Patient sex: M
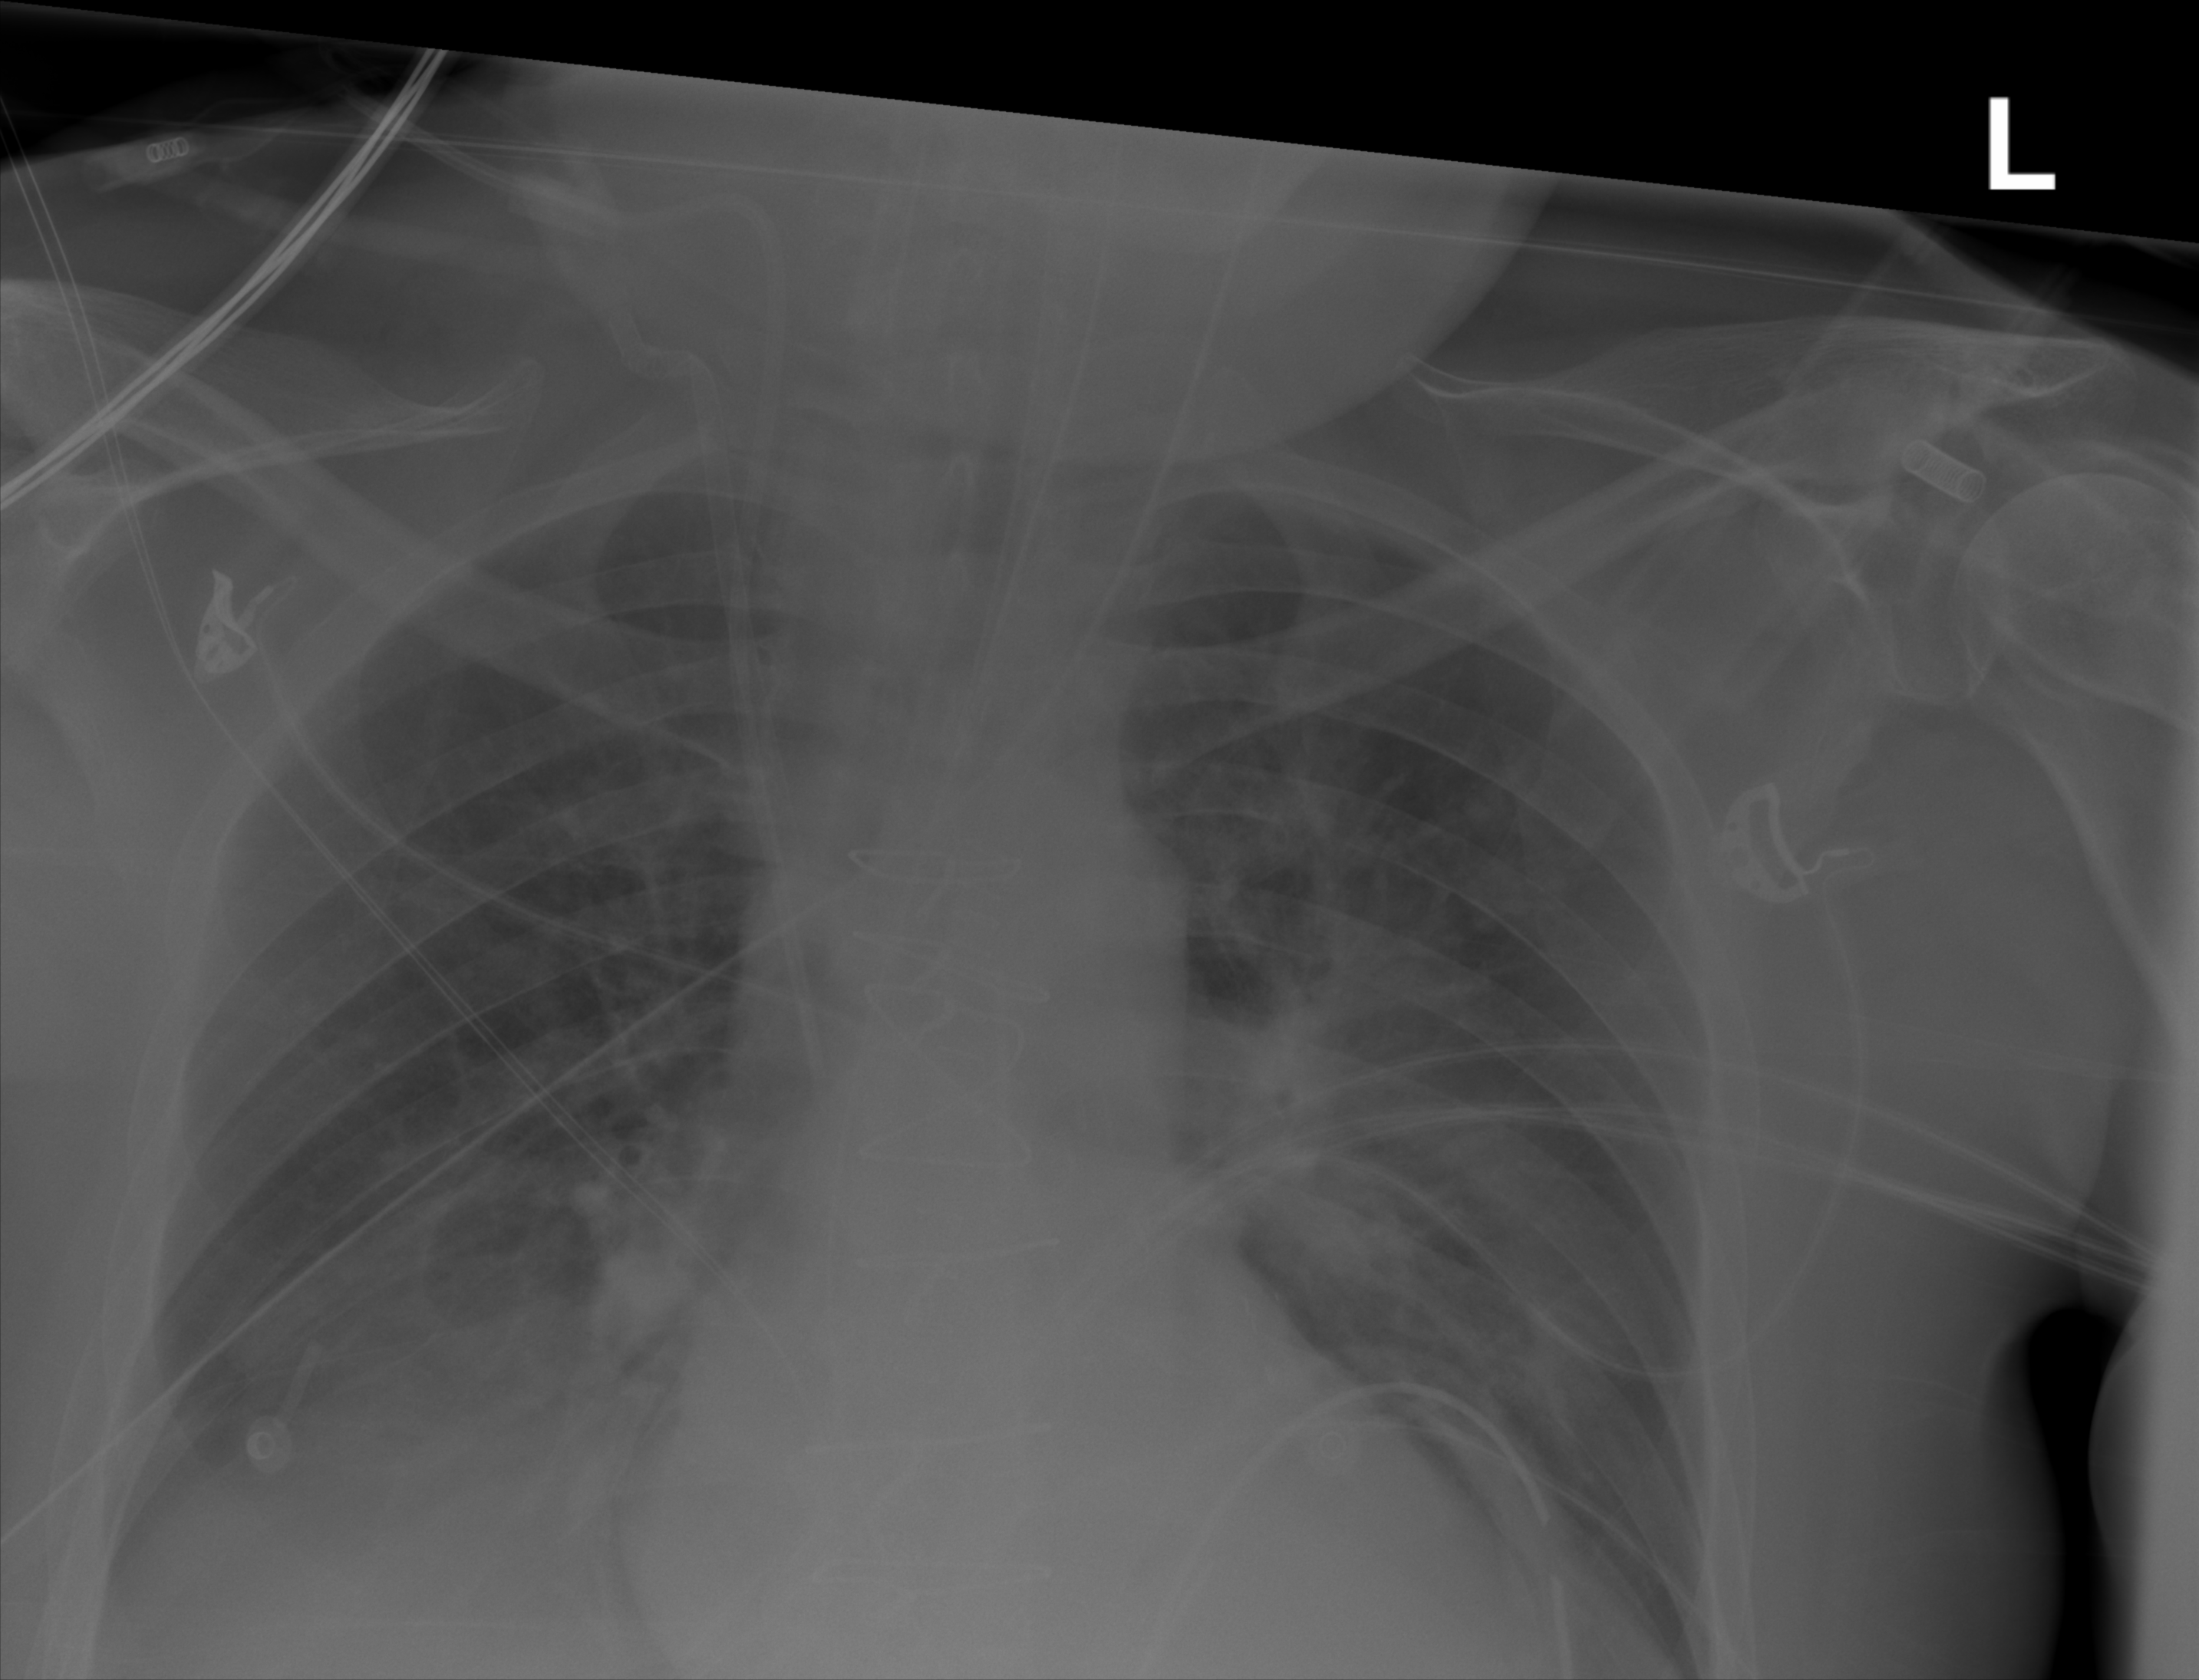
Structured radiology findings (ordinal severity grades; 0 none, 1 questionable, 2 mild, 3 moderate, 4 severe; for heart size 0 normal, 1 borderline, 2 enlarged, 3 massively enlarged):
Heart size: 0
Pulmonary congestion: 0
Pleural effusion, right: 3
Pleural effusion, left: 2
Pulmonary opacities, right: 0
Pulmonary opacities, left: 0
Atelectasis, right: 2
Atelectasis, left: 2